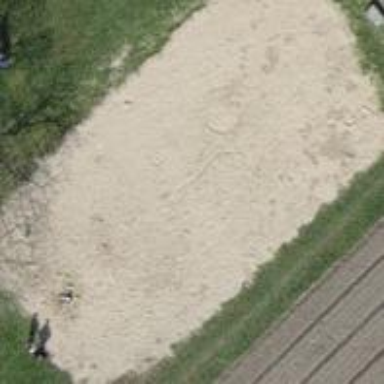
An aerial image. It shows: Sandy pitch for beach volleyball.